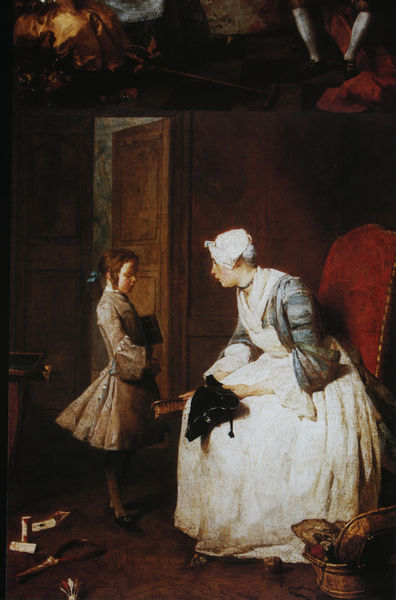
Titel: Die Gouvernante
Künstler: Jean-Baptiste Siméon Chardin
Standort: Ottawa
Institution: National Gallery of Canada
Schlagwörter: blau, dunkel, feder, gemälde, weiß, menschen, mädchen, sitzen, ausschnitt, braun, frankreich, frau, haar, hell, holz, hut, hüte, kleid, licht, profil, raum, reden, schwarz, stuhl, tür, unterhalten, zimmer, rot, gespräch, haube, malerei, rock, schleife, wand, barock, mensch, stehen, bild, holland, innenraum, portrait, spiegel, boden, interieur, sessel, sitzend, adel, decke, innen, kind, mutter, tochter, bühne, genre, stilleben, beine, hellblau, schürze, magd, lehne, türe, beleuchtung, romantik, blue, chair, hat, könig, red, white, women, black, dark, discussion, dress, hair, interior, intimacy, old, painting, room, skirt, table, woman, karten, nähen, zopf, dienstmädchen, korb, maid, näherin, sewing, wardrobe, zofe, brown, wallpaper, junge, oben, spiel, strümpfe, truhe, schere, offen, knabe, buch, amme, dreispitz, vermeer, chardin, de hooch, häubchen, schuh, bürste, schläger, tennisschläger, werkzeug, manierismus, girl, head, young, baroque, boy, child, chiaroscuro, schüler, dienstmagd, nähkorb, texture, bonnet, cap, books, spielzeug, door, scene, offene tür, unordnung, basket, spielkarten, sessellehne, fireplace, shoes, düsseldorf, federball, kindermädchen, apron, spalt, türspalt, book, doctor, boucher, brush, nähkästchen, nähzeug, paint, brass, tan, doorway, tüür, lord, bow, gouvernante, daughter, belehrung, blaue schleife, class, nurse, inside, knitting, 18. jahrhundert, panel, bucket, lighting, toys, cassock, domestic, nanny, lesson, ponytail, long dress, hausmagd mit prinz, stubenmädchen, schelte, zop, made, open door, adult, birdie, tricorner, white skirt, vhild, early 19th century, late 18th centure, late 18th century, pierter, pieter de hooch, playtoys, badminton set, short dress, raquet